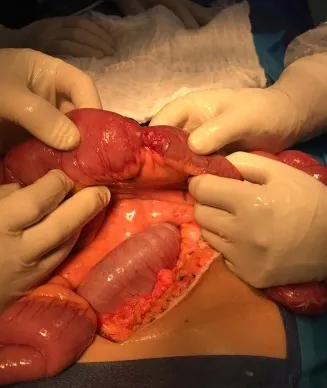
B: Bowel perforation at the terminal ileum.
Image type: medical_photograph (other_medical_photograph)